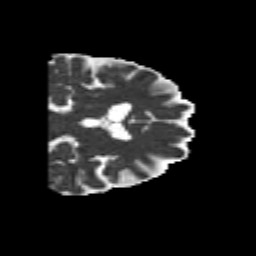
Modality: MD
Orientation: coronal
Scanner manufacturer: siemens
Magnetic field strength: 3 T
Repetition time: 6.8 s
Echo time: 0.093 s